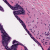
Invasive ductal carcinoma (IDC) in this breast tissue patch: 0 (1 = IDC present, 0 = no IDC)